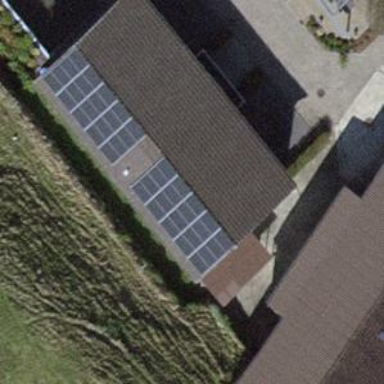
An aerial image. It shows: Solar power generator utilizing photovoltaic technology with solar photovoltaic panels.